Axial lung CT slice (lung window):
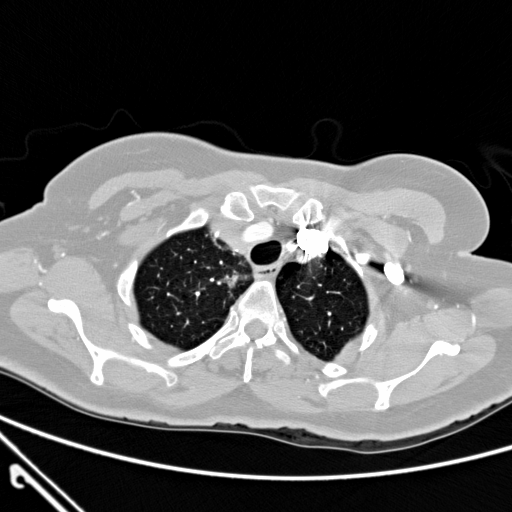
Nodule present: no